Current action and preconditions to check: trajectory_clear

Your task: For each precondition in the list above, predict whether it will hold at this action.

Consider the current scene as observed from the mobile robot's camera, and analyze the predicted future states of all dynamic agents (e.g., people, animals, vehicles, or any moving entities) within the NEXT SECOND.

IMPORTANT: Only answer "very likely" if you are absolutely certain—based on strong, clear evidence—that a dynamic agent will violate the precondition in the predicted future state. Do NOT answer "very likely" for unlikely, ambiguous, or low-probability risks.

Ask yourself for each precondition: Is there a high probability, with clear and convincing evidence, that the predicted future states of any dynamic agent will interfere with the predicted future state of the currently executing action within the NEXT SECOND, causing that precondition to fail?

Assess the risk level based on these predictions. Use "likely" or "very likely" if motions create a clear risk of interference.

Use "neutral" or "improbable" if agents are nearby but their predicted paths are clearly diverging or non-conflicting.

Failure Risk Categories: "very improbable", "improbable", "neutral", "likely", "very likely"

Answer Format: Output ONLY the probability_of_failure value from these categories: "very improbable", "improbable", "neutral", "likely", "very likely"

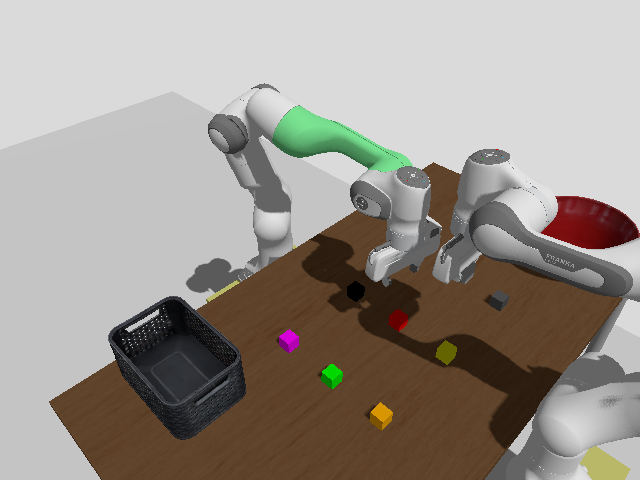

Answer: likely